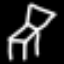
Label: chair